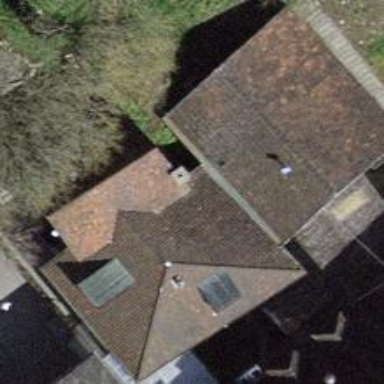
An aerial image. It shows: Building with tile roof.